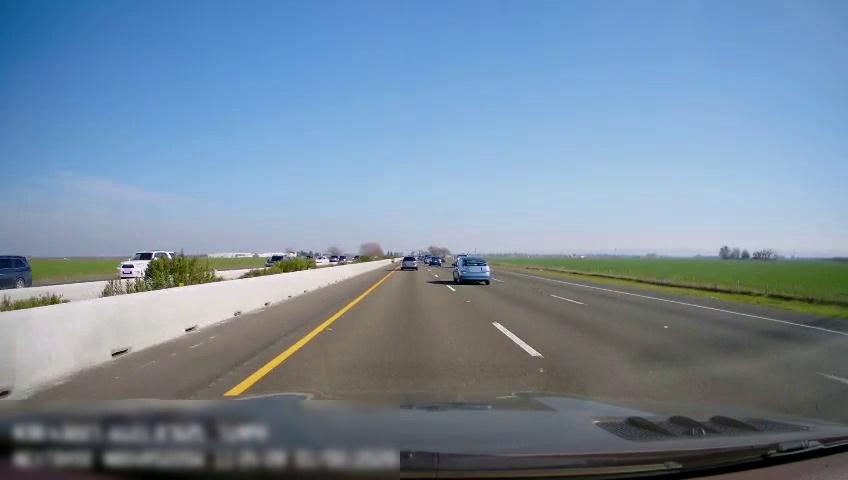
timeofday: Day
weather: Sunny
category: Drivable Space
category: Vehicles | Car
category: Vehicles | SUV
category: Vehicles | SUV
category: Vehicles | Car
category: Vehicles | Car
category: Vehicles | SUV
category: Vehicles | Car
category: Lanes | Current Lane
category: Lanes | Current Lane
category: Lanes | Alternate Lane
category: Lanes | Alternate Lane